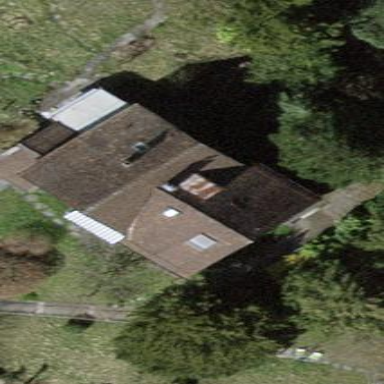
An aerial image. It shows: Building with gabled roof.